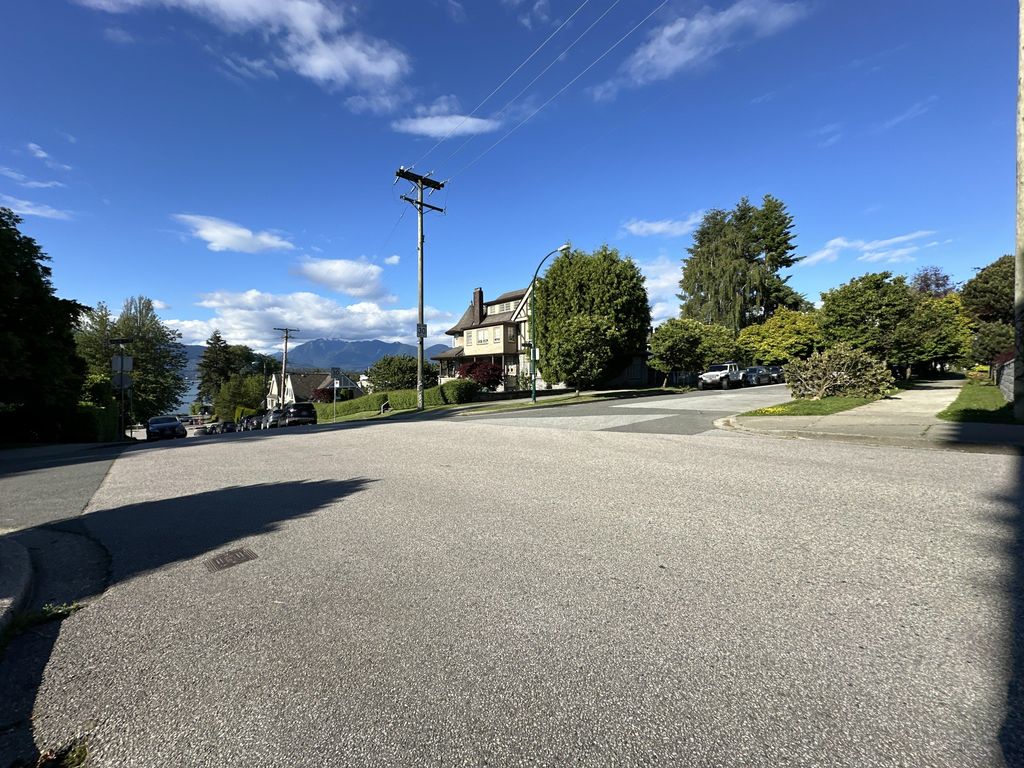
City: vancouver